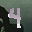
Label: 4